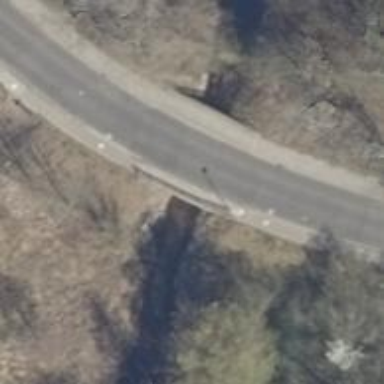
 featuring bridge. There are sidewalks on both sides of the road."